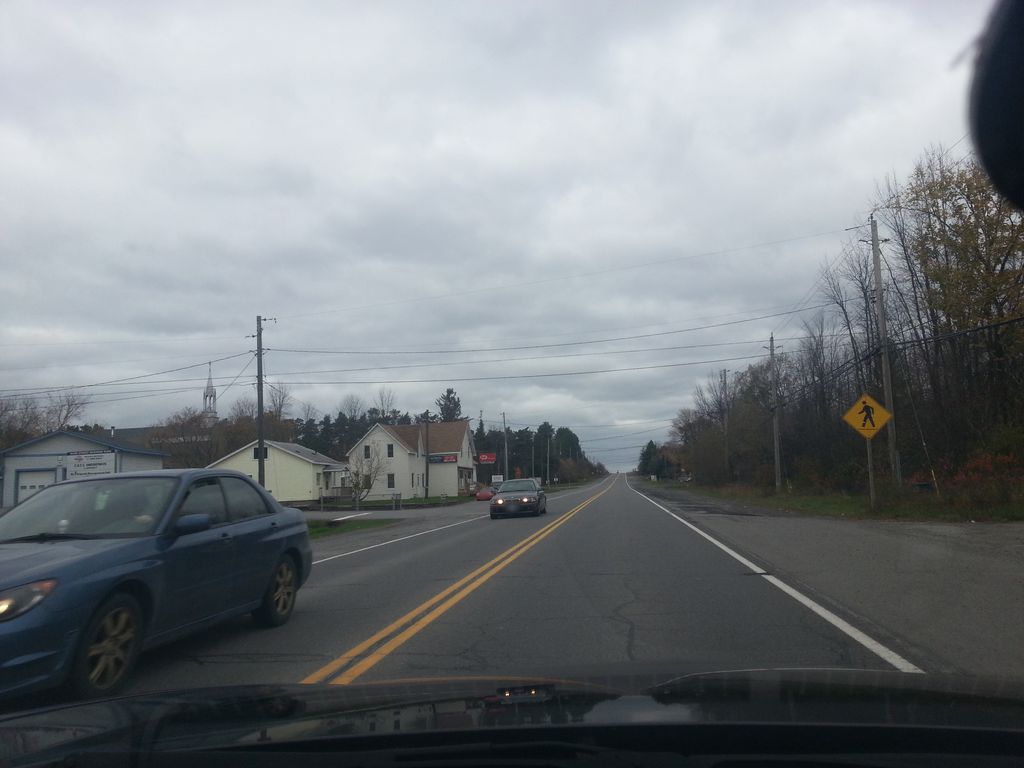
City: ottawa-gatineau